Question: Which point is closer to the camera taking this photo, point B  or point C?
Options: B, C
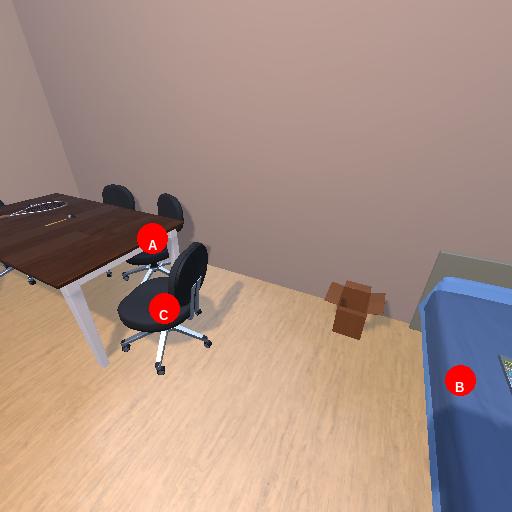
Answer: B